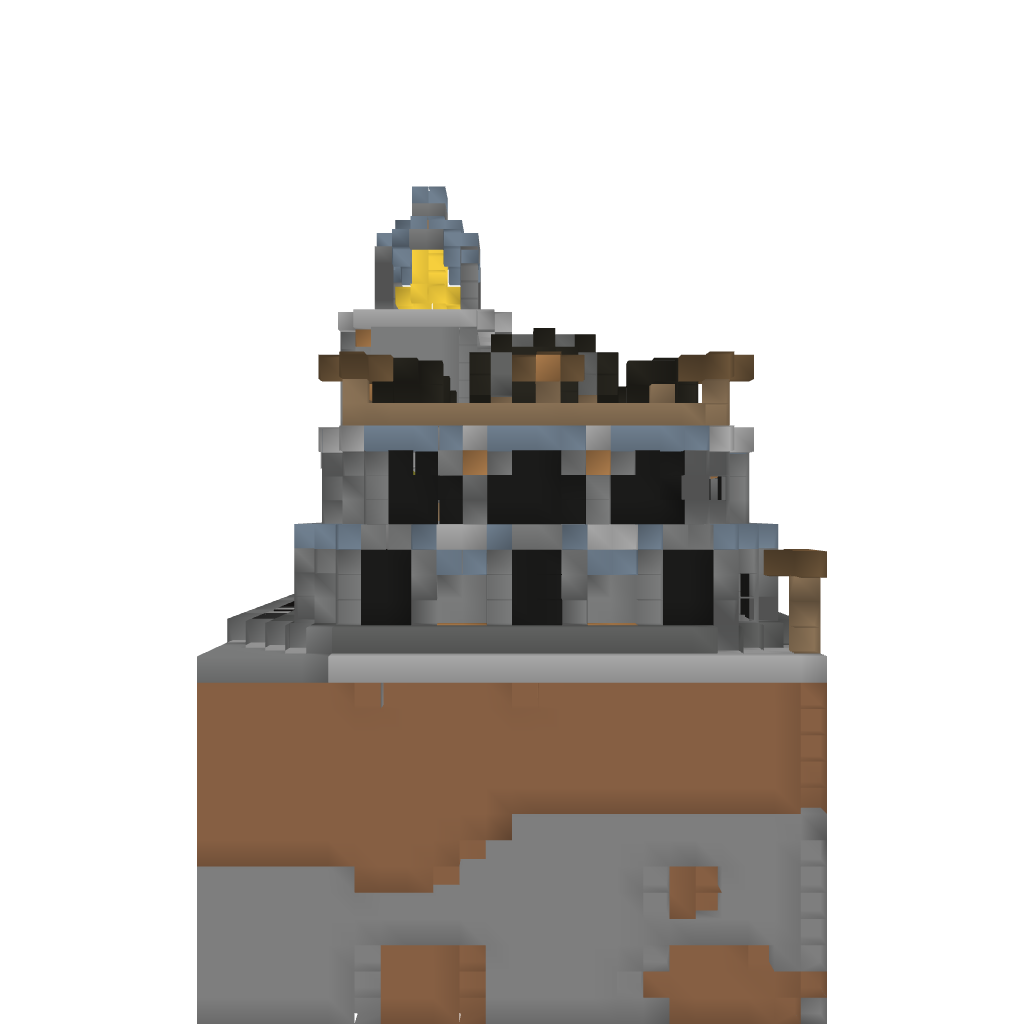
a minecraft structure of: town hall